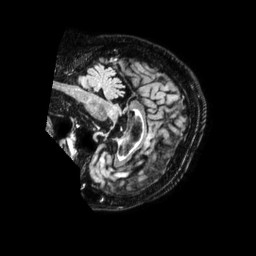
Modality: FLAIR
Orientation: sagittal
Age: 76
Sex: female
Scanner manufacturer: philips
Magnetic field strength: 1.5 T
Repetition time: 4.8 s
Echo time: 0.3363 s